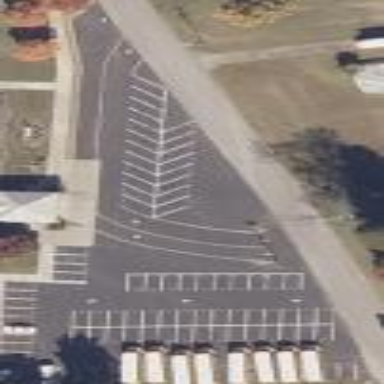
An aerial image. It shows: Parking area with surface.